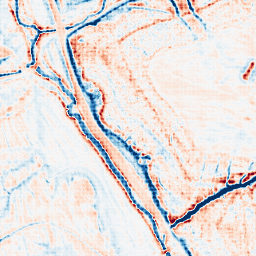
Category: edge_preserving
Decomposition family: anisotropic_diffusion
Decomposition parameters: iterations: 50
kappa: 30
gamma: 0.1
Upsampling method: sinc_hamming
Upsampling parameters: scale: 4
kernel_size: 4
Upsampling scale: 4